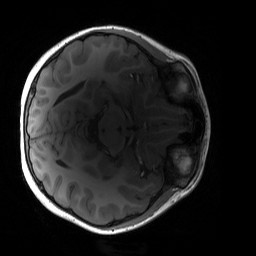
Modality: T1w
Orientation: axial
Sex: male
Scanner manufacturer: siemens
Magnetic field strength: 3 T
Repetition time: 1.9 s
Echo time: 0.00243 s